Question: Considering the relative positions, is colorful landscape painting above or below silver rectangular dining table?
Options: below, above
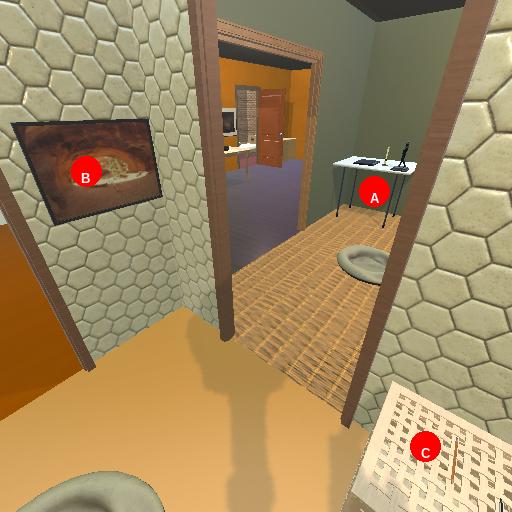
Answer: below